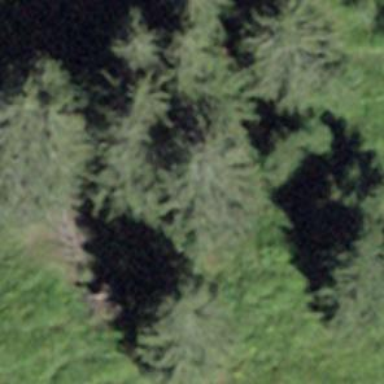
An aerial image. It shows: Forest area.